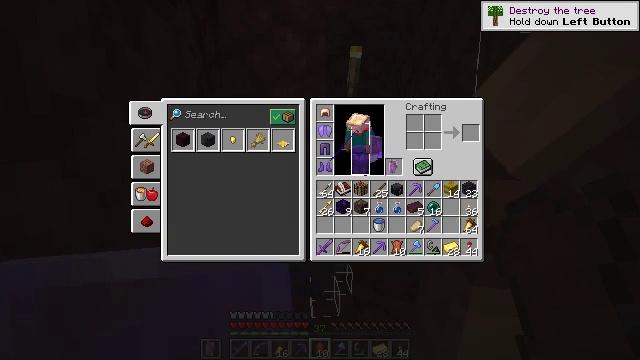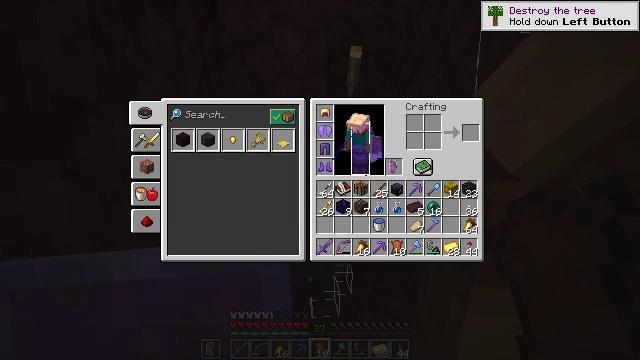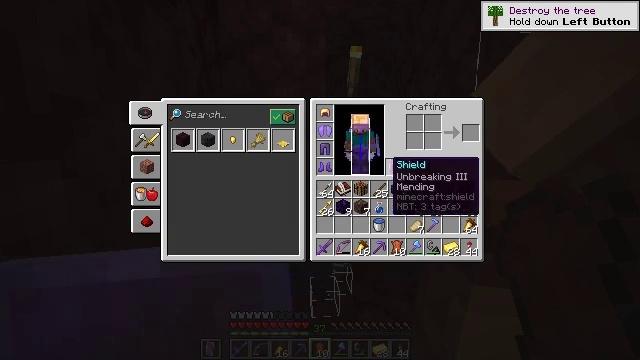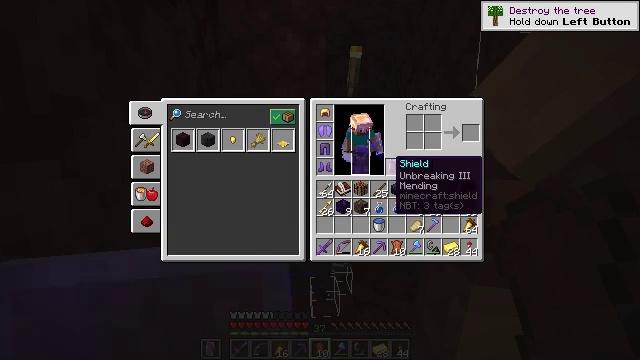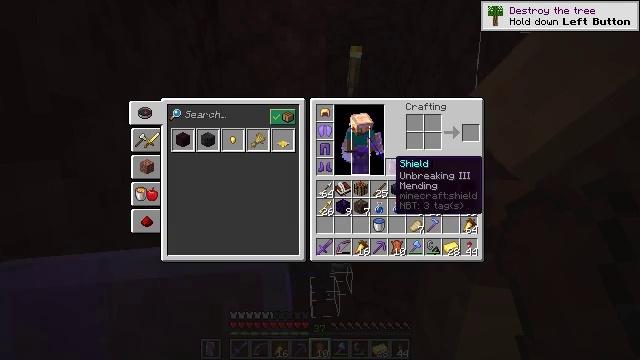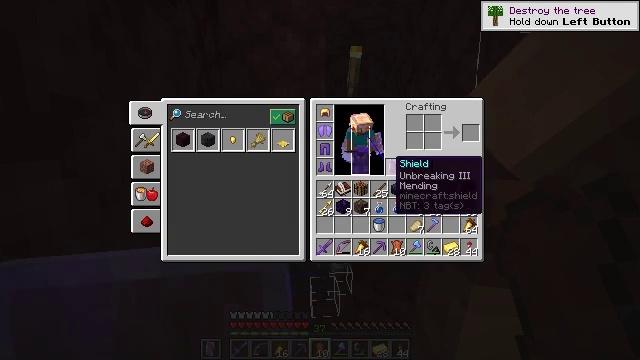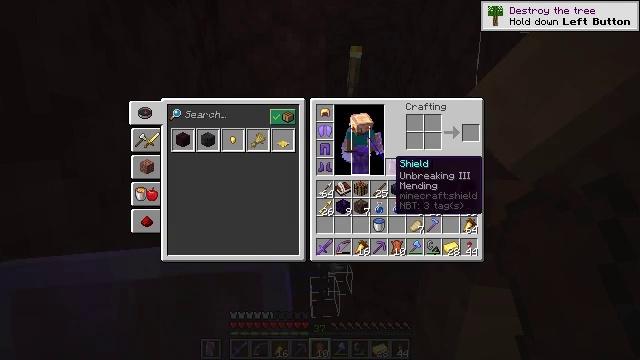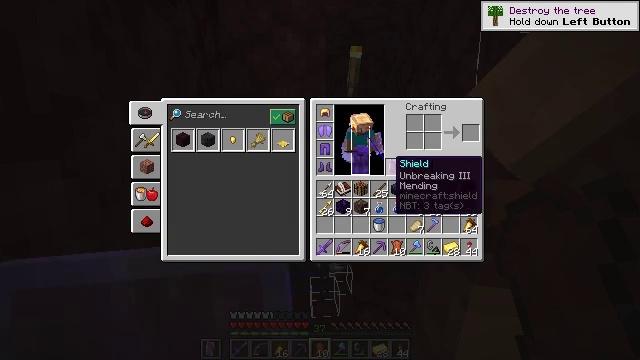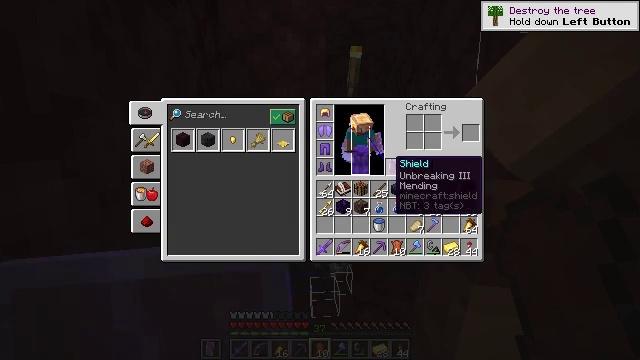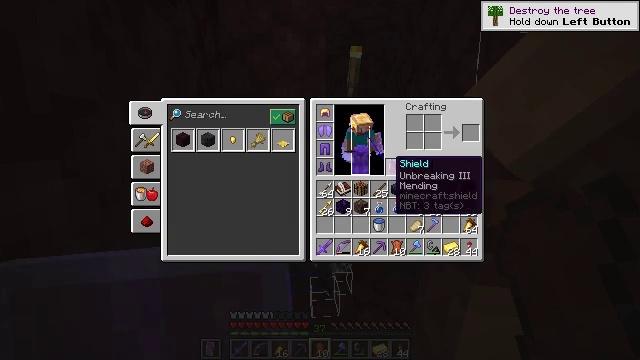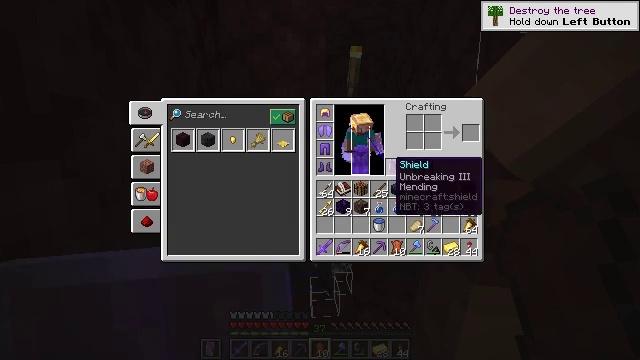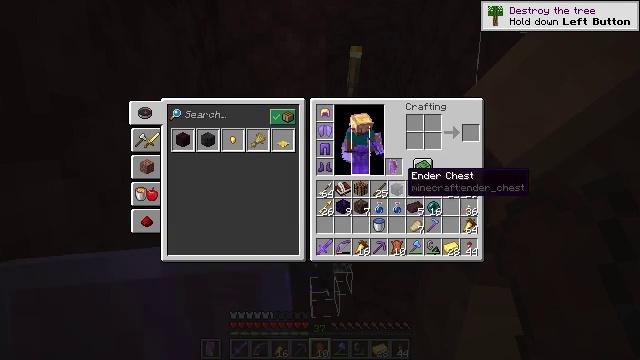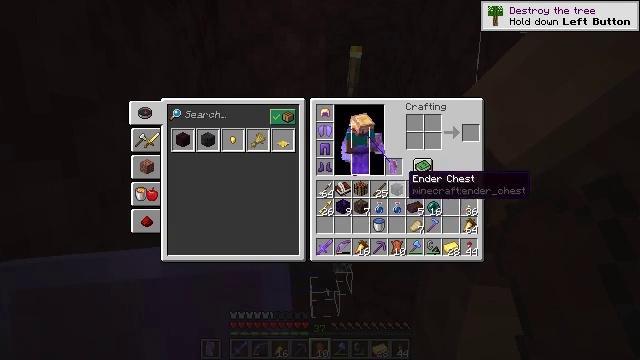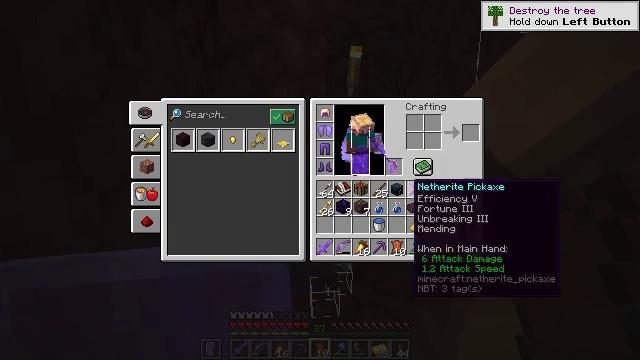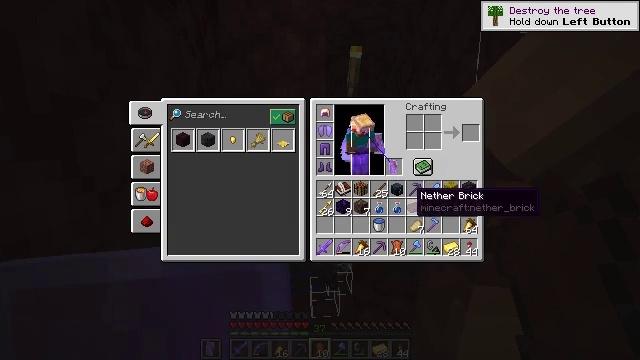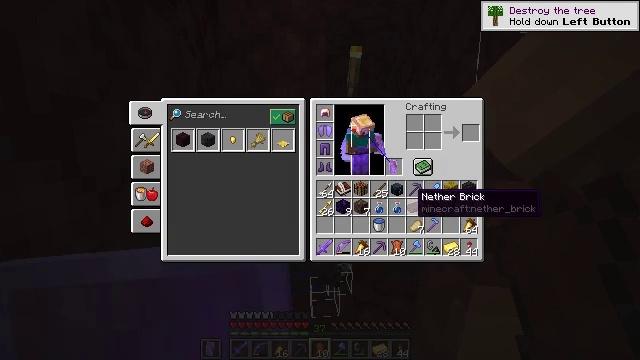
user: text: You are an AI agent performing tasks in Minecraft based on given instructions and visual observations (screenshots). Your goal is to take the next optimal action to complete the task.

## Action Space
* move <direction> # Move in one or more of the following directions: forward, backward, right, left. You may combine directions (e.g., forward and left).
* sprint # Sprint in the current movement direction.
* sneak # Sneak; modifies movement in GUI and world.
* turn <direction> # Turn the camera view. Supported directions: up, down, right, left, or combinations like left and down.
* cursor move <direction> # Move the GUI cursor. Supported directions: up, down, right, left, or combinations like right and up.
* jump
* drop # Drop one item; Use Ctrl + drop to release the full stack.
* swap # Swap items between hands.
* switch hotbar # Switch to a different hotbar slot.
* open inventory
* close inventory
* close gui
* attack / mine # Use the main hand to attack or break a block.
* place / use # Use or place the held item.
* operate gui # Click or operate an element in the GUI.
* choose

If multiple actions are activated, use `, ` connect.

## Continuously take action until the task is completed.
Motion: motion action
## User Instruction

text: Remove a nether brick from the inventory.
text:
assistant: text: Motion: cursor move right
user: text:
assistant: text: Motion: cursor move right
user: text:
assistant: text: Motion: no_op
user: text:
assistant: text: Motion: no_op
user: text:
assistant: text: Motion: no_op
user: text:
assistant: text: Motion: no_op
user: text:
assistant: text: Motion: no_op
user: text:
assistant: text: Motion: no_op
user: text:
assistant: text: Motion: no_op
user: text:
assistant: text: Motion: no_op
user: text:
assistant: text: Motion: cursor move right and down
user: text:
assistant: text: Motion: no_op
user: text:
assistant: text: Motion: cursor move down
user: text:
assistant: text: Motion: cursor move down
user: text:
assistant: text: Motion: no_op
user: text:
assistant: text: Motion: no_op
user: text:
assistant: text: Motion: no_op
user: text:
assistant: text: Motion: no_op
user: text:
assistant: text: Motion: no_op
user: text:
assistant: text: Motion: no_op
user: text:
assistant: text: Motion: sprint
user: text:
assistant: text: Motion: sprint
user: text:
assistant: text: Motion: sprint
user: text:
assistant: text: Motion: sprint
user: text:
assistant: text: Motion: sprint, drop
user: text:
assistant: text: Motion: sprint, drop
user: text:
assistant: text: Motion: sprint, drop
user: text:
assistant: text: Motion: sprint, drop
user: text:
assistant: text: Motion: sprint, drop
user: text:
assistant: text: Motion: sprint